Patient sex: M
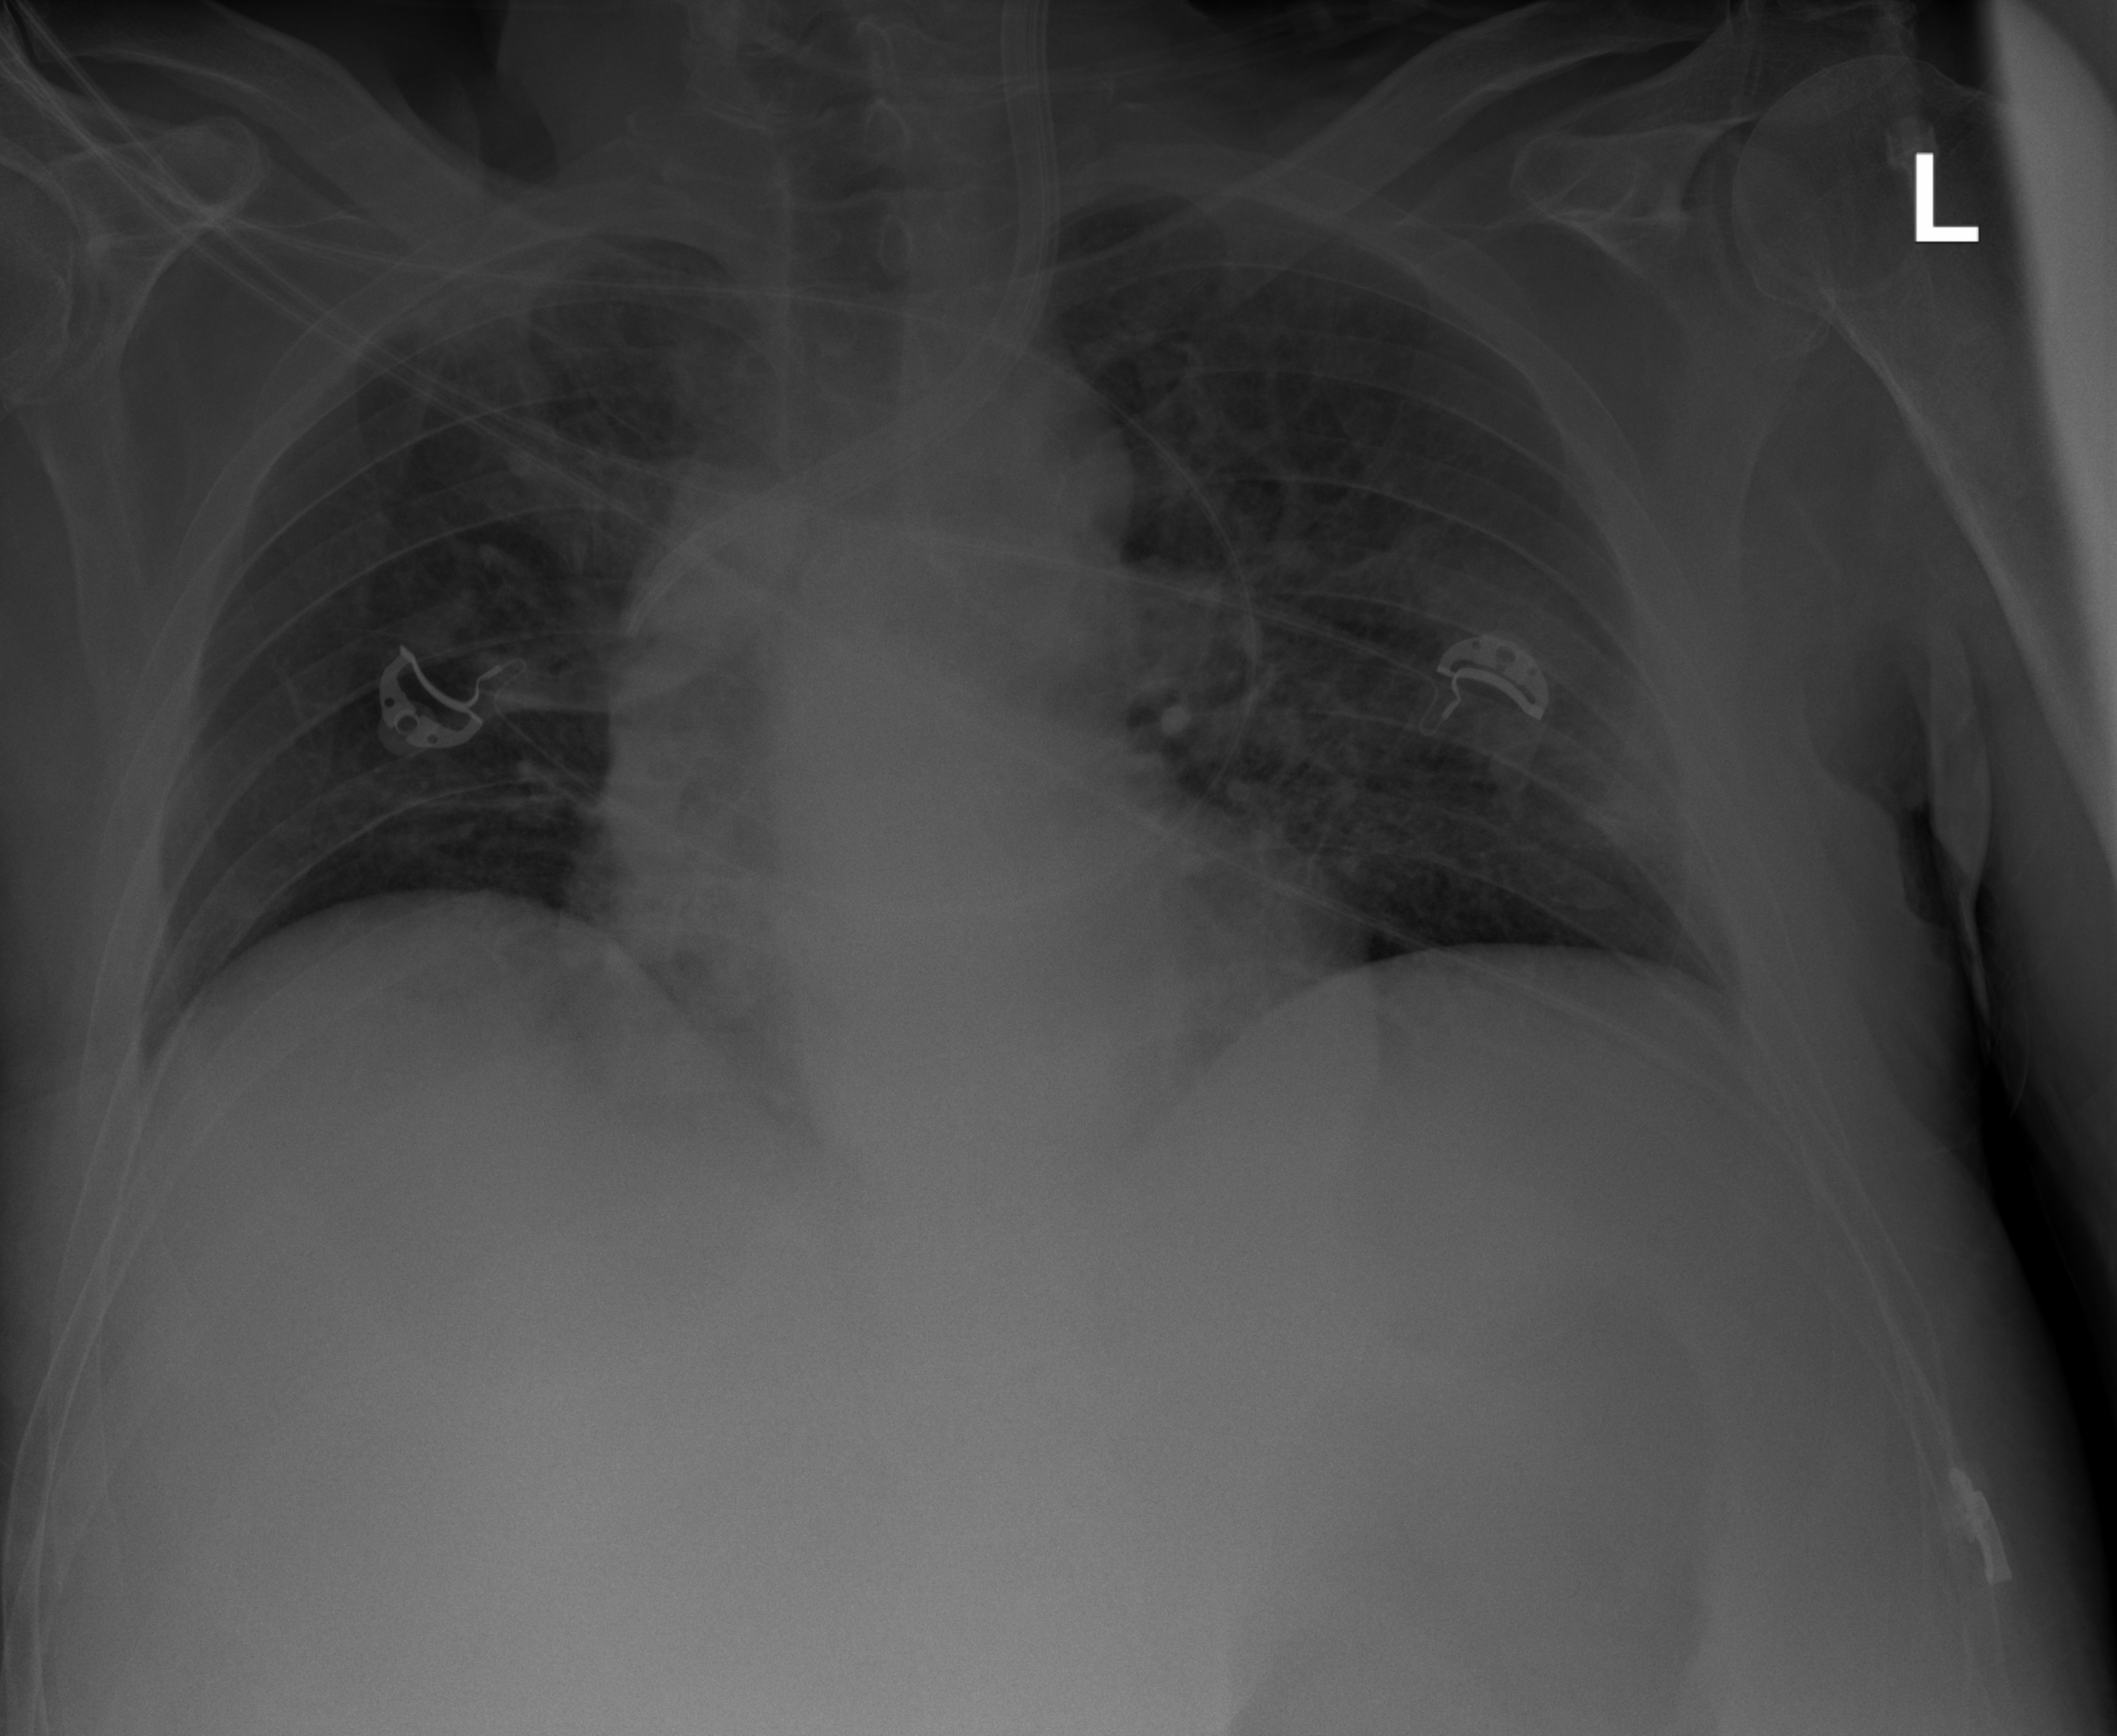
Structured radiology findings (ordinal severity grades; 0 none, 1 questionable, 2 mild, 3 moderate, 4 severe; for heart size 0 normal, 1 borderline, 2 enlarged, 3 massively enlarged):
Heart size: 2
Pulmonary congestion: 2
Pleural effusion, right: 0
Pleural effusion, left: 0
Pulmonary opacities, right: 1
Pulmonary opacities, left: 2
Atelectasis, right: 2
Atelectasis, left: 2